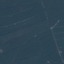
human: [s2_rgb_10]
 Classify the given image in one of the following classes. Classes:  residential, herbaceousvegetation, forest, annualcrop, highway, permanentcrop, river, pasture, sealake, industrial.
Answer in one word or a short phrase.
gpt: Forest